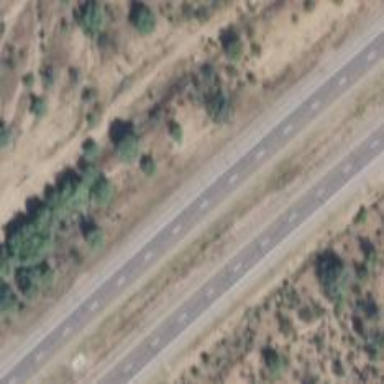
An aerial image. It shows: Expressway with asphalt surface classified as trunk highway.